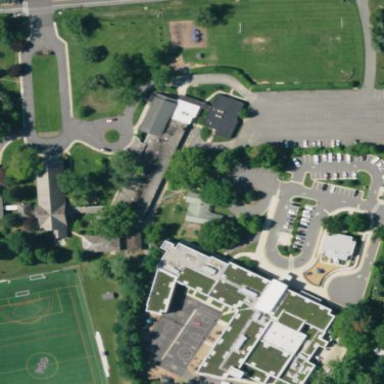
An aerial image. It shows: School building.